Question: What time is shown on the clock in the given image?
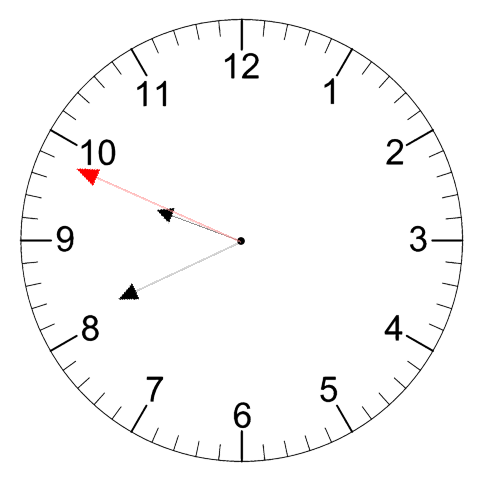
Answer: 09:40:49